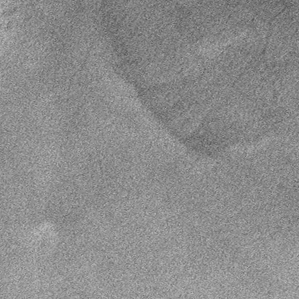
Label: frost